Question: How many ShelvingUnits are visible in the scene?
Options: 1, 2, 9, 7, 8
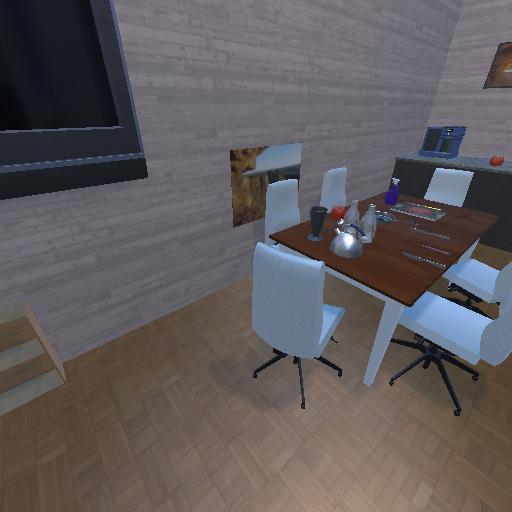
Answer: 1